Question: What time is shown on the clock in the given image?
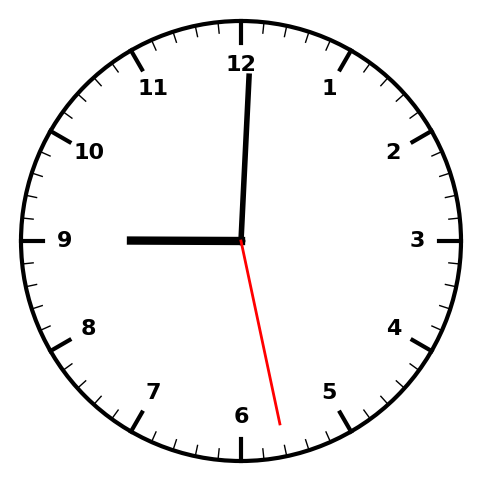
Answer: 09:00:28